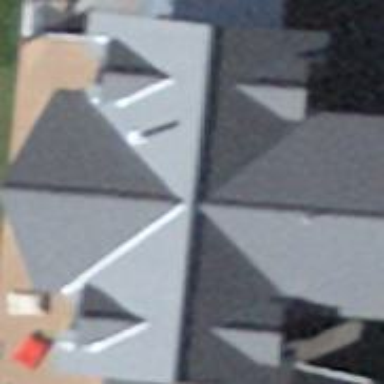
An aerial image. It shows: Building with tiled roof.